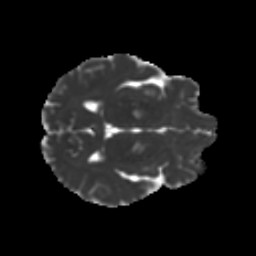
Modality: MD
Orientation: axial
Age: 43
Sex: female
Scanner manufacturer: ge
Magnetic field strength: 3 T
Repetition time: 7.8 s
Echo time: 0.0606 s